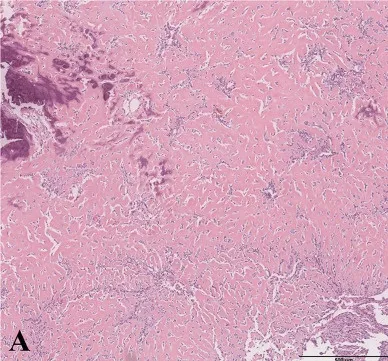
Histological images. (A) The tumor consisted of extensive areas of a densely sclerotic hyaline matrix with fibroblastic epithelioid cells arranged in cords, nests, or sheets inside accompanied by partial calcification (hematoxylin and eosin staining; original magnification: x 4).
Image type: pathology (h&e)